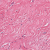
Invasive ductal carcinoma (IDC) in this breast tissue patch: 0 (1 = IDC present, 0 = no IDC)